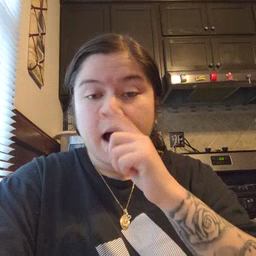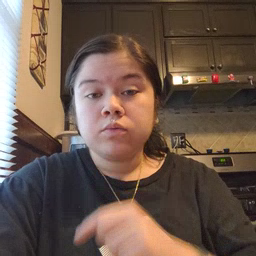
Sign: mouse